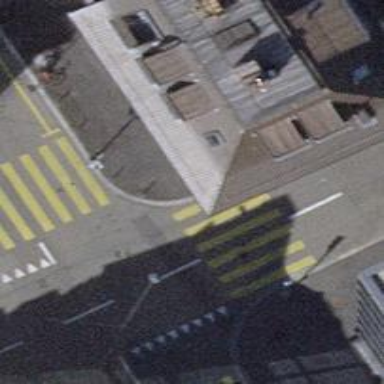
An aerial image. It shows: Zebra crossing controlled by traffic signals.